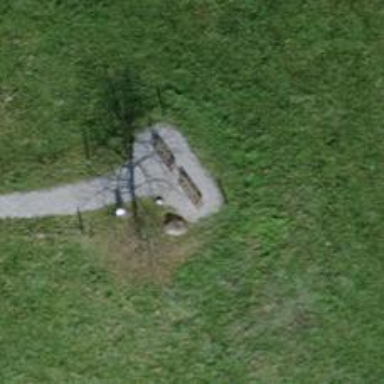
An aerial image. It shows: Bench for seating.